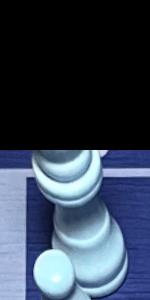
Label: King_White